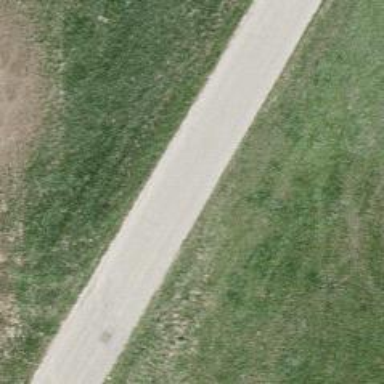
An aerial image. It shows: Unclassified paved road.